RGB frame:
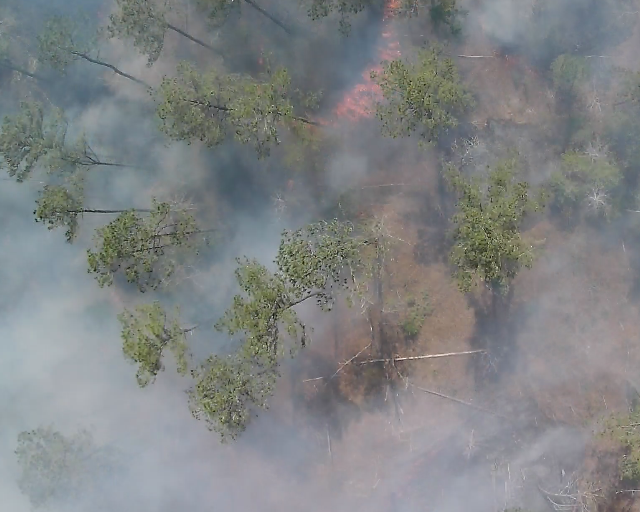
Thermal frame:
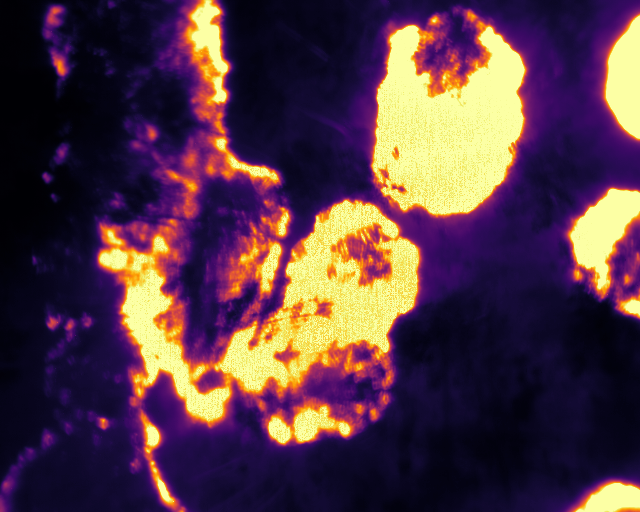
Captured: 2026-02-26 02:29:55
Pixels at or above 80 °C: 95222 (fraction of frame: 0.2906)